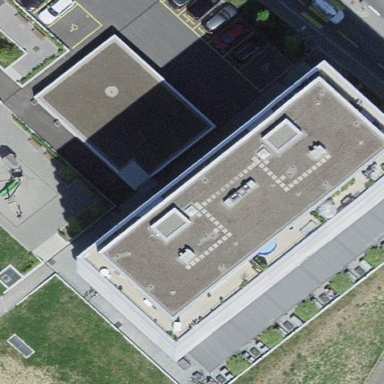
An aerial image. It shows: View of roof of building.